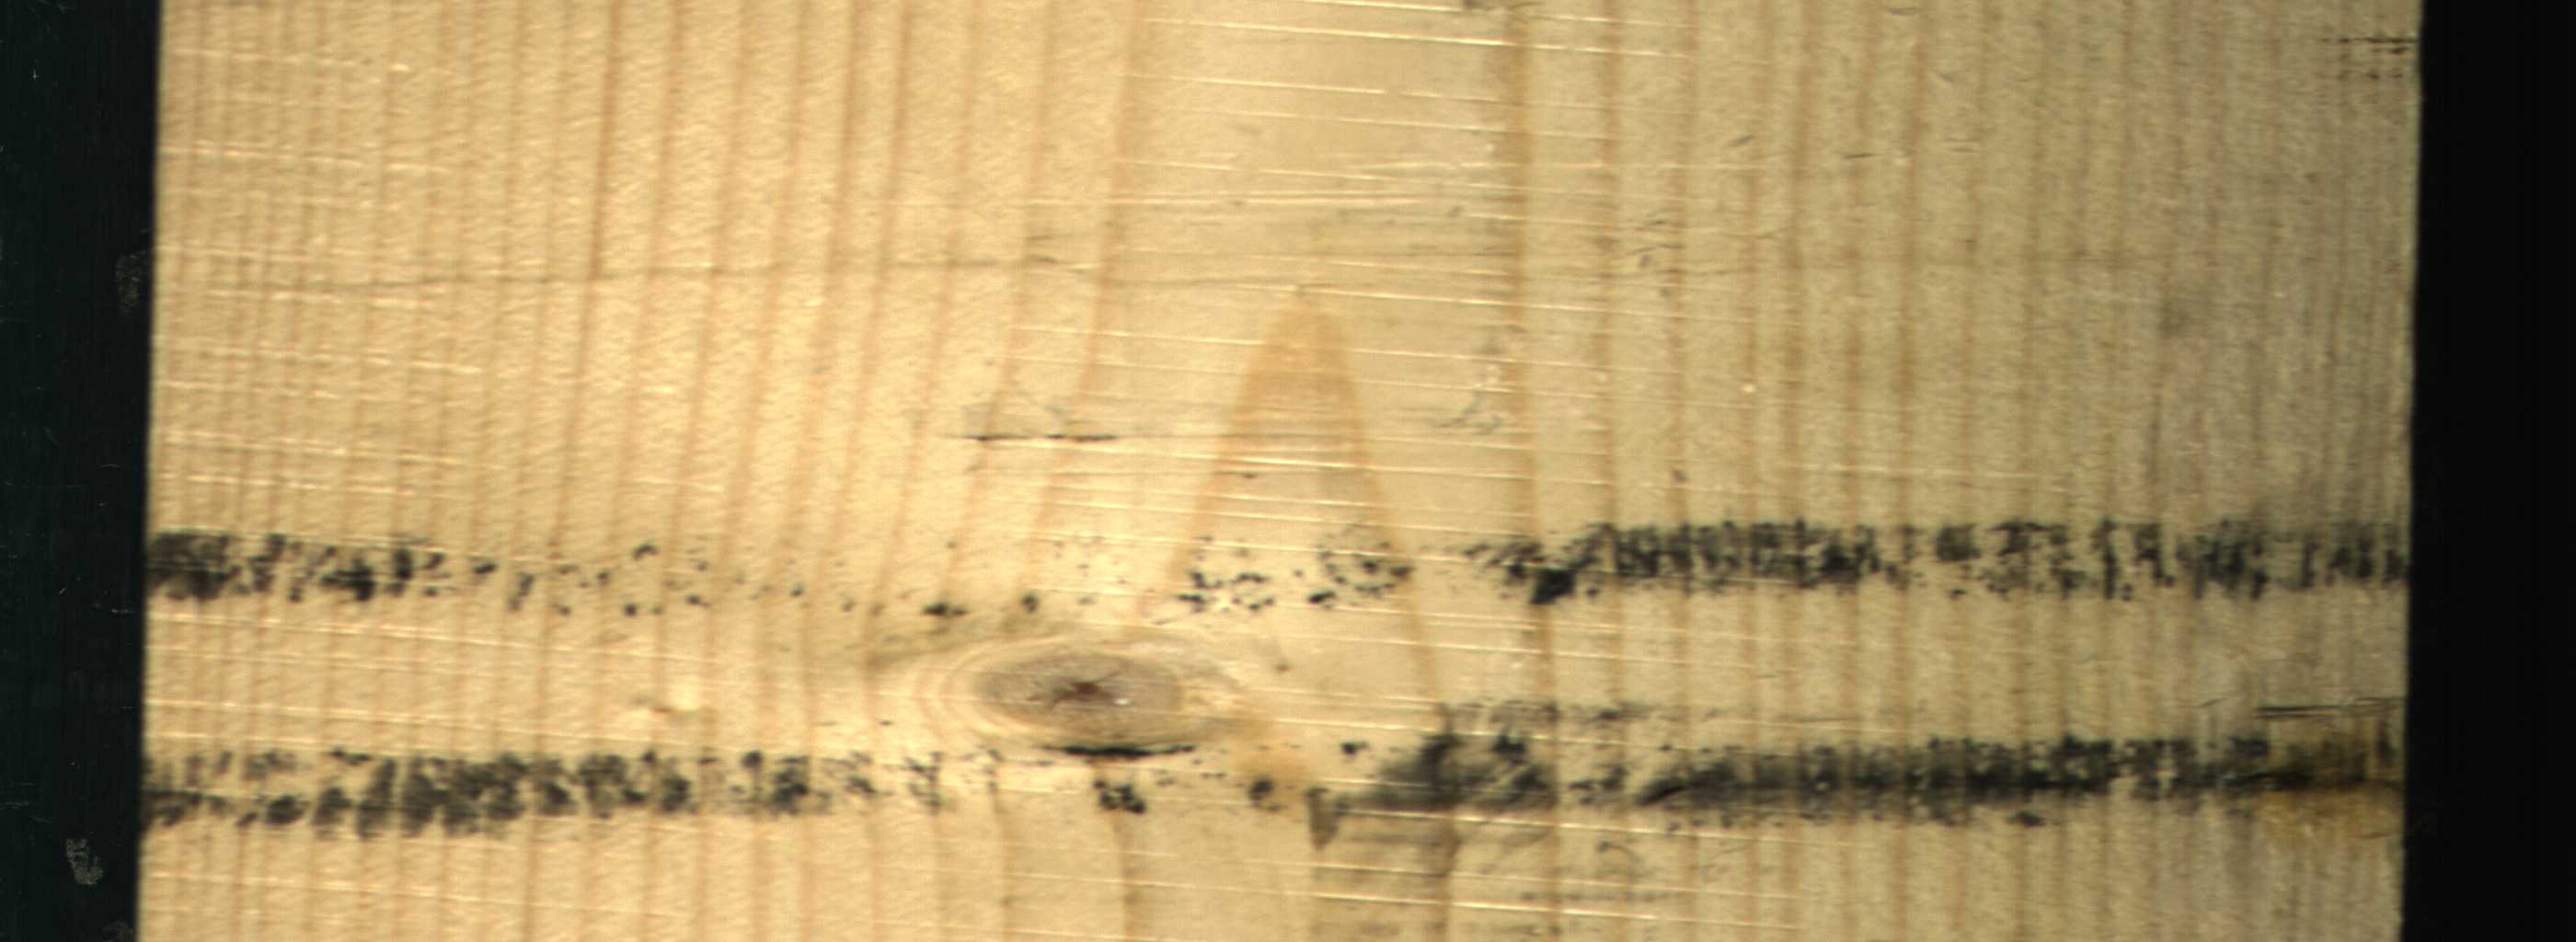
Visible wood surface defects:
resin
Dead_Knot
Live_Knot